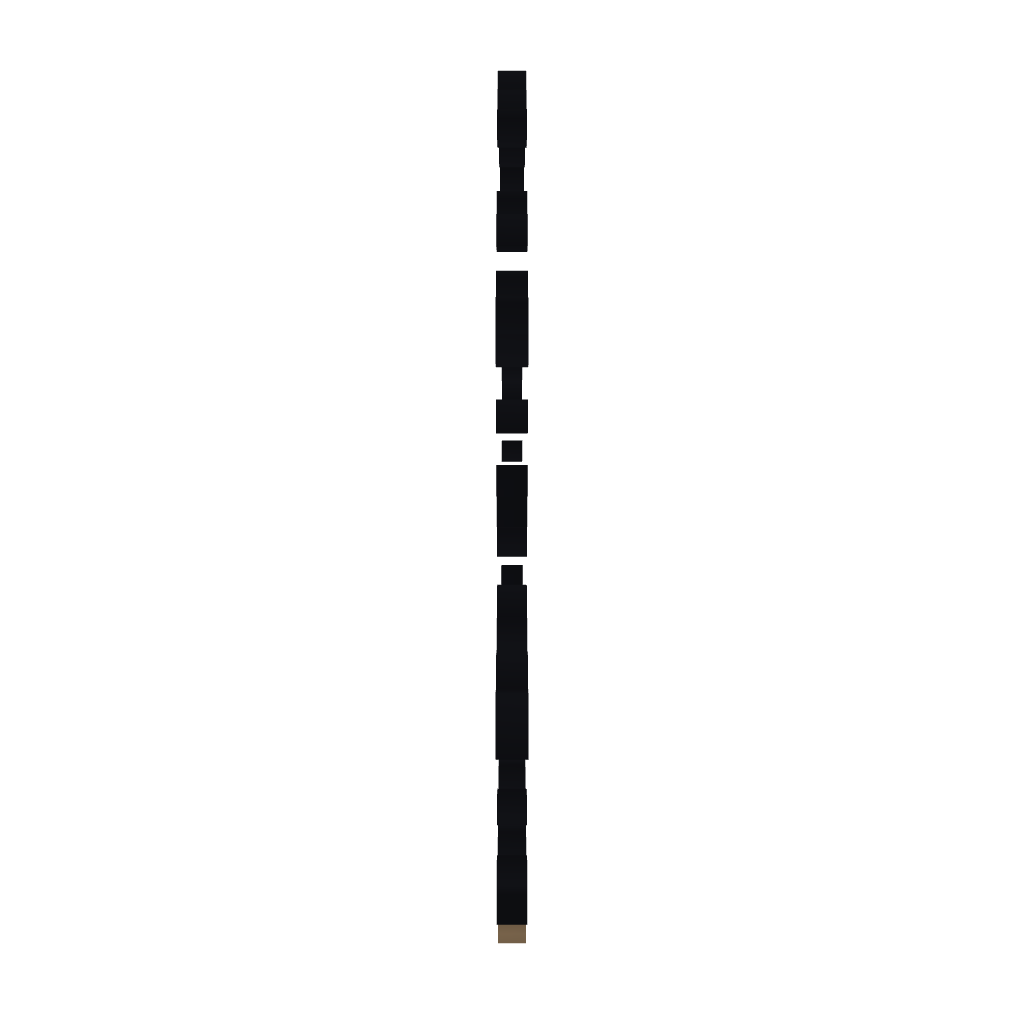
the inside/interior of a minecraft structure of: Kermit